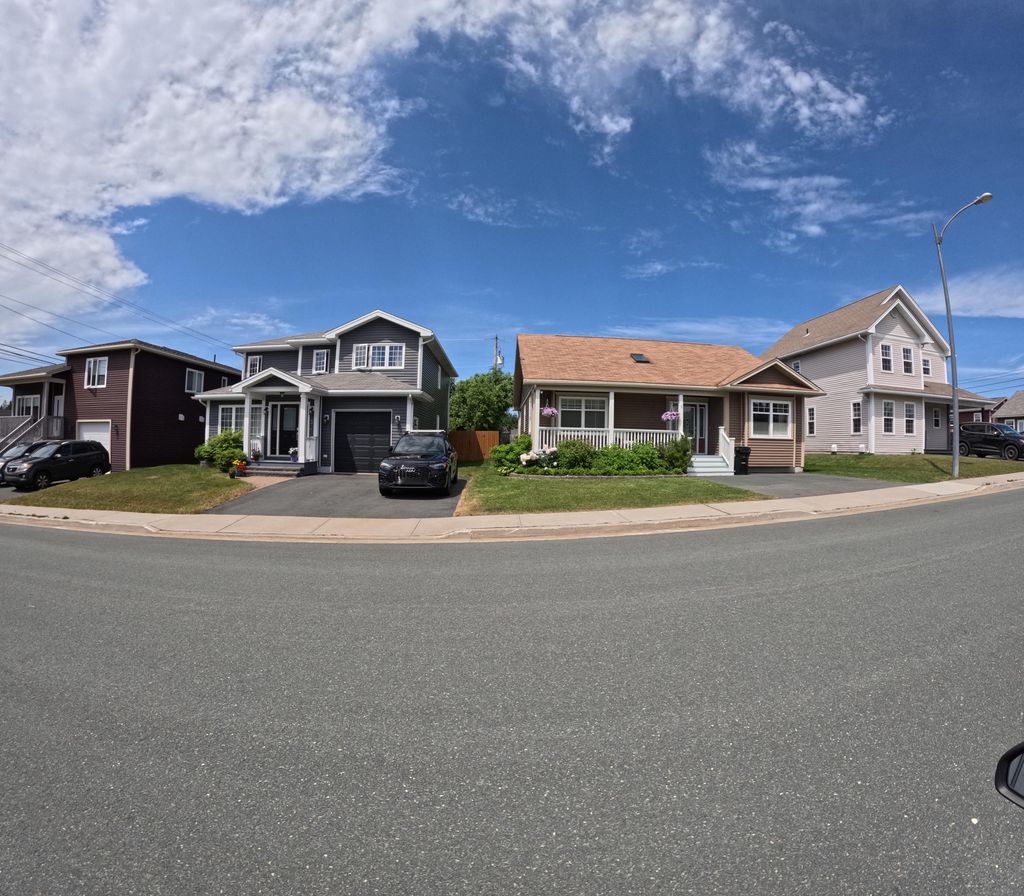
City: st_johns